Aerial crown-view tile of a tropical tree (Barro Colorado Island, Panama), acquired 20240918:
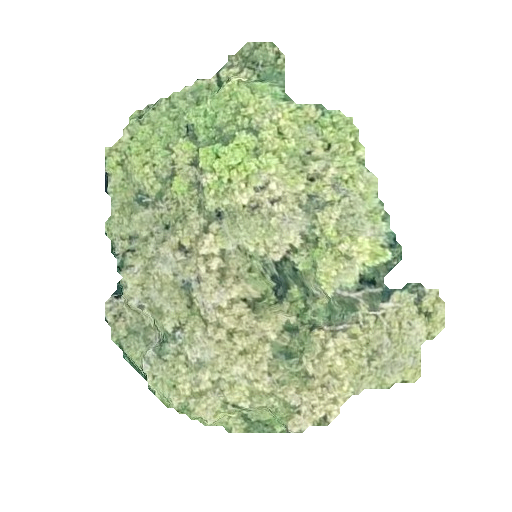
Species: Prioria copaifera
GBIF accepted scientific name: Prioria copaifera
Crown area: 140.419 m²